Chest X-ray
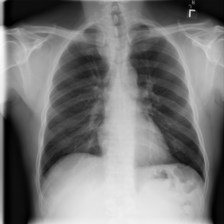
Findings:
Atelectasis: negative
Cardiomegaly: negative
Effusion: negative
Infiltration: negative
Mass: negative
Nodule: negative
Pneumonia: negative
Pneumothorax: negative
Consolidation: negative
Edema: negative
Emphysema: negative
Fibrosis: negative
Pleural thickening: negative
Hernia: negative